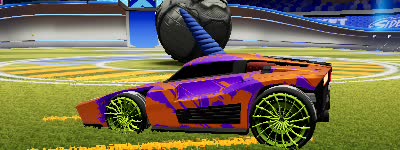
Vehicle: breakout